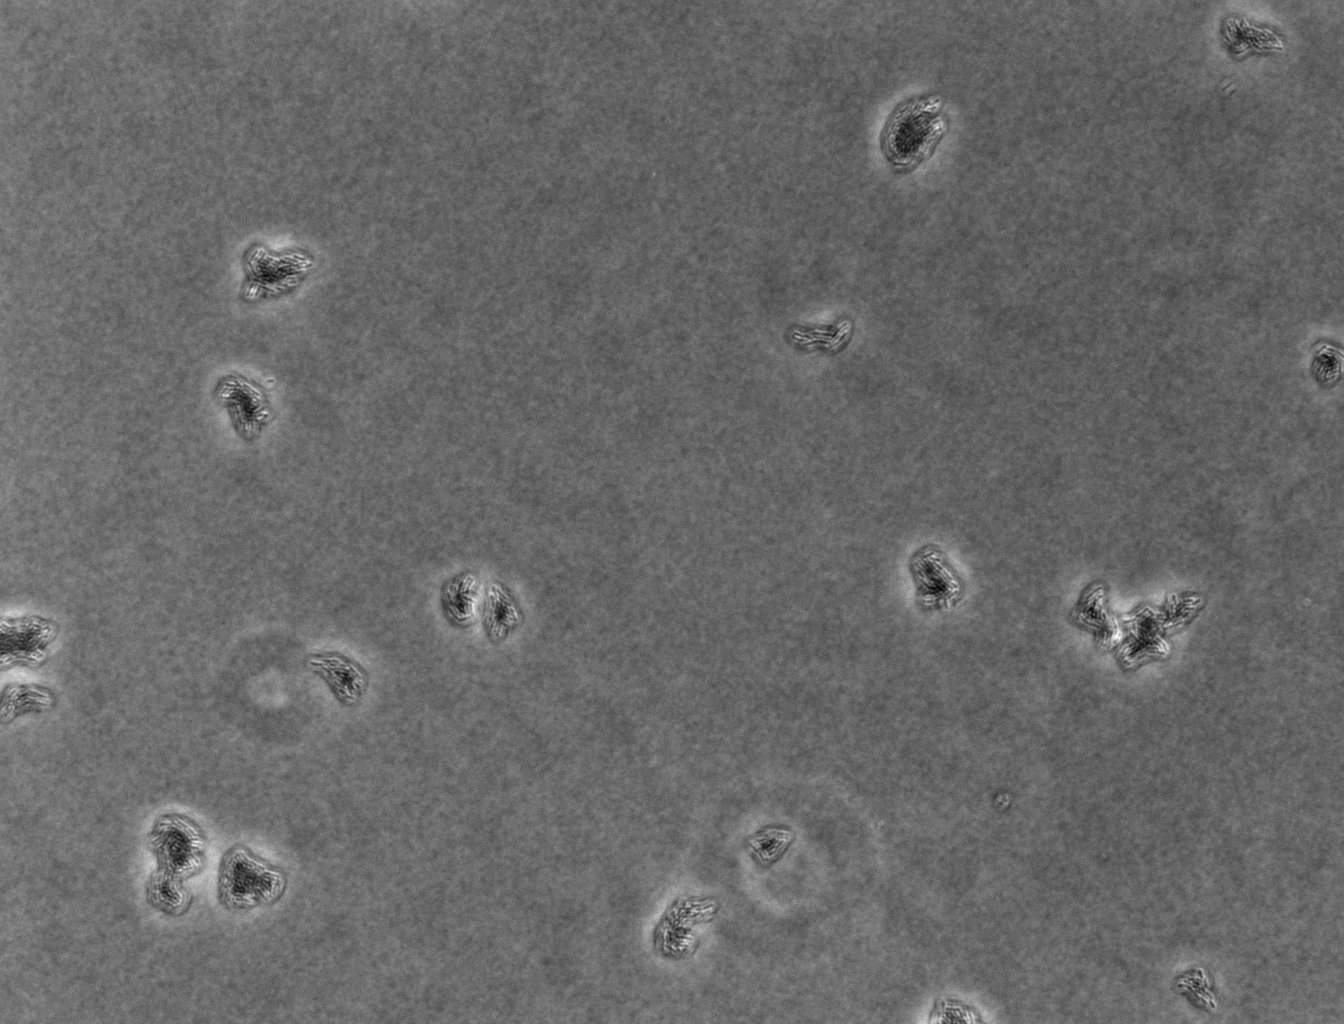
Phase contrast microscopy, 20x objective, 3 h incubation